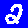
Digit: 2